Here is a 2-D grayscale rendering of raw bearing vibration samples (signal-to-image). Classify the bearing condition as one of: normal, inner_race, outer_race, ball.
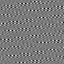
Answer: outer_race